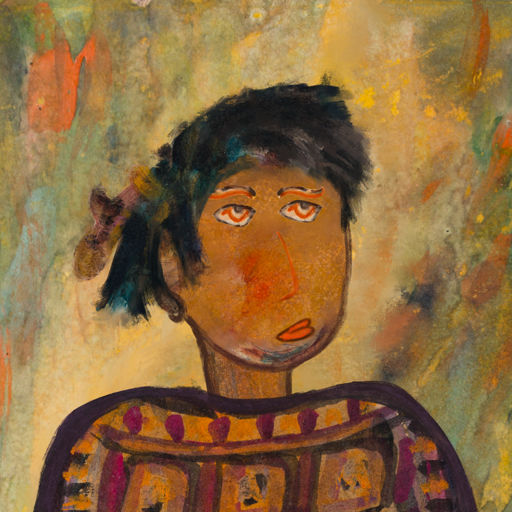
Background: Comrade, Head And Neck Side: Pipe, Face Side: Experience, Bust: Doll, Hair Side: Pipe, Head Accessory: Blank, Second Necklace: Blank, Necklace: Blank, Baby: Blank